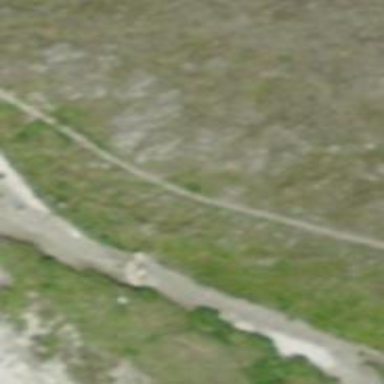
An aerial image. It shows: Path.